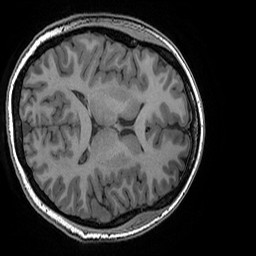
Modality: T1w
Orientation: axial
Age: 23
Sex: female
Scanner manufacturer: ge
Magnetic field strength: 3 T
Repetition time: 0.008184 s
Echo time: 0.003192 s